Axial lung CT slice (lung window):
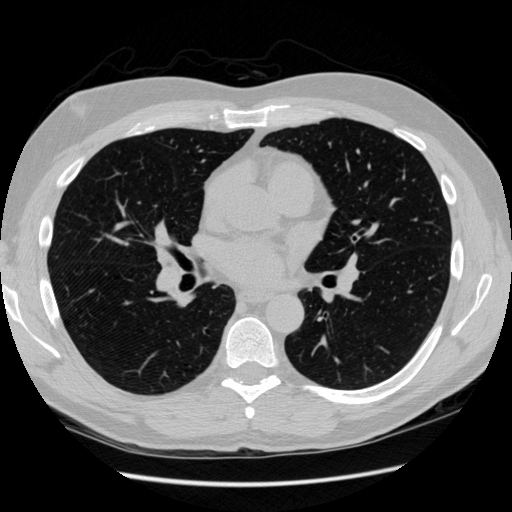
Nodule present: no